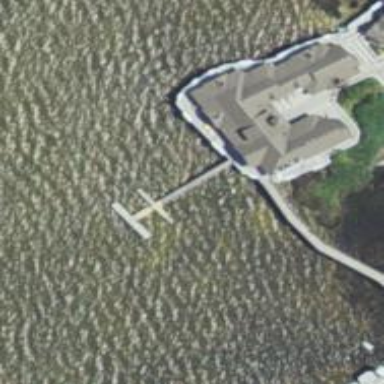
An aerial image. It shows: Pier with footway. There is mooring area present.